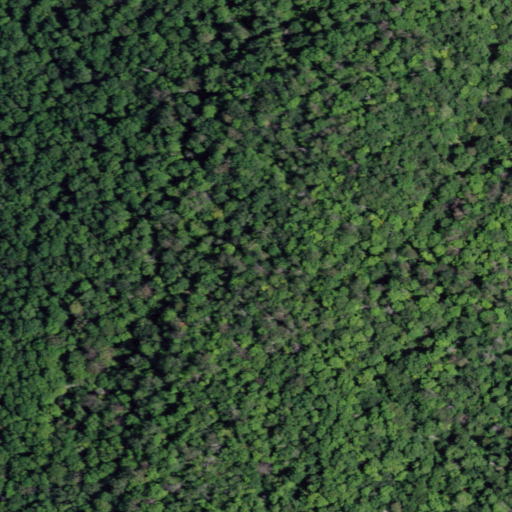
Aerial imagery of mountain in New York named Perigo Hill containing deciduous forest and mixed forest